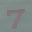
Label: 7